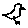
Label: bird